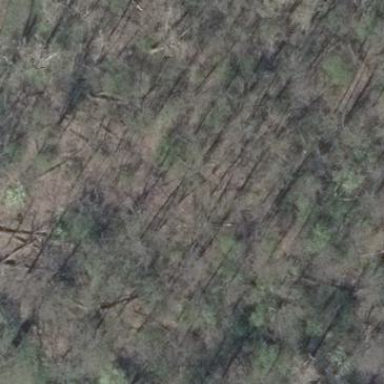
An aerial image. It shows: Forest area.